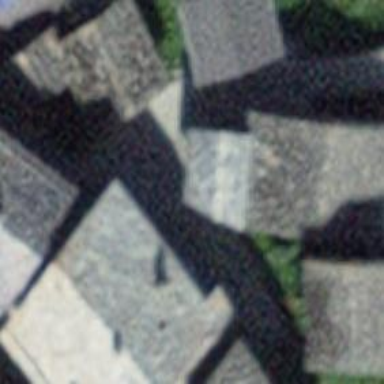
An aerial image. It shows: Pedestrian road made of paving stones.